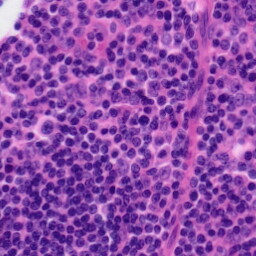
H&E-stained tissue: Tonsil